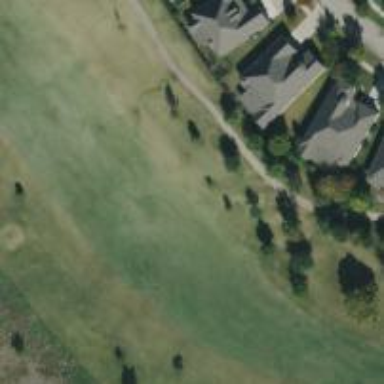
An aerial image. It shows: Golf hole.